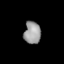
Tissue: lung
Cell type: Epithelial cells
Senescence score: 0.2244
Nuclear area (px): 369
Mean DAPI intensity: 152.802